Question: I have seen a new native force close dialog with a new button "Send report" on several apps.

How can I get it for my app?
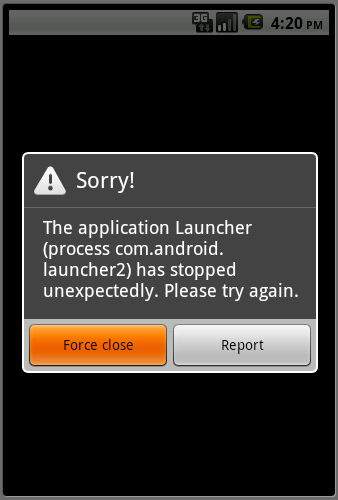
Answer: You are probably referring to <URL>.